Question: I am now learning OpenGL NeHe production.When I come to read Lesson 13 Bitmap Fonts,I encounter a problem.I write my code using glut.And my PC system is Windows7.I run my code on Microsoft Visual Studio 2008 and there is not any error.But nothing appears in the window.I don't know what is wrong.What may cause this problem generally?Did I miss some settings?
Here is my code:
'''
#pragma comment(lib,"GLAUX.LIB")
#include <GL/glut.h>
#include <windows.h>
#include <GL/glaux.h>
#include <stdio.h>
#include <stdarg.h>
#include <math.h>
HDC hDC = NULL;
GLuint base;//the first display list we create
GLfloat cnt1,cnt2;//move on the screen or set color
GLvoid buildFont() // Build Our Bitmap Font
{
HFONT font; // Windows Font ID
HFONT oldfont; // Used For Good House Keeping
base = glGenLists(96); // Storage For 96 Characters
font = CreateFont(
-24, // Height Of Font
0, // Width Of Font
0, // Angle Of Escapement
0, // Orientation Angle
FW_BOLD, // Font Weight
FALSE, // Italic
FALSE, // Underline
FALSE, // Strikeout
ANSI_CHARSET, // Character Set Identifier
OUT_TT_PRECIS, // Output Precision
CLIP_DEFAULT_PRECIS, // Clipping Precision
ANTIALIASED_QUALITY, // Output Quality
FF_DONTCARE|DEFAULT_PITCH, // Family And Pitch
"Times New Roman"); // Font Name
oldfont = (HFONT)SelectObject(hDC, font); // Selects The Font We Want
wglUseFontBitmaps(hDC, 32, 96, base); // Builds 96 Characters Starting At Character 32
SelectObject(hDC, oldfont); // Selects The Font We Want
DeleteObject(font); // Delete The Font
}
void killFont()
{
glDeleteLists(base,96);
}
void glPrint(const char *fmt, ...) // Custom GL "Print" Routine
{
char text[256]; // Holds Our String
va_list ap; // Pointer To List Of Arguments
if (fmt == NULL) // If There's No Text
{
printf("the string to print is NULL!
");
return; // Do Nothing
}
va_start(ap, fmt); // Parses The String For Variables
vsprintf(text, fmt, ap); // And Converts Symbols To Actual Numbers
va_end(ap); // Results Are Stored In Text
glPushAttrib(GL_LIST_BIT); // Pushes The Display List Bits
glListBase(base - 32); // Sets The Base Character to 32
glCallLists(strlen(text), GL_UNSIGNED_BYTE, text); // Draws The Display List Text
glPopAttrib(); // Pops The Display List Bits
}
int init(GLvoid) // All Setup For OpenGL Goes Here
{
glShadeModel(GL_SMOOTH); // Enable Smooth Shading
glClearColor(0.0f, 0.0f, 0.0f, 0.5f); // Black Background
glClearDepth(1.0f); // Depth Buffer Setup
glEnable(GL_DEPTH_TEST); // Enables Depth Testing
glDepthFunc(GL_LEQUAL); // The Type Of Depth Testing To Do
glHint(GL_PERSPECTIVE_CORRECTION_HINT, GL_NICEST); // Really Nice Perspective Calculations
buildFont(); // Build The Font
return TRUE; // Initialization Went OK
}
void display() // Here's Where We Do All The Drawing
{
glClear(GL_COLOR_BUFFER_BIT | GL_DEPTH_BUFFER_BIT); // Clear Screen And Depth Buffer
glLoadIdentity(); // Reset The Current Modelview Matrix
glTranslatef(0.0f,0.0f,-1.0f); // Move One Unit Into The Screen
// Pulsing Colors Based On Text Position
glColor3f(1.0f*float(cos(cnt1)),1.0f*float(sin(cnt2)),1.0f-0.5f*float(cos(cnt1+cnt2)));
// Position The Text On The Screen
glRasterPos2f(-0.45f+0.05f*float(cos(cnt1)), 0.32f*float(sin(cnt2)));
glPrint("Active OpenGL Text With NeHe - %7.2f", cnt1); // Print GL Text To The Screen
glutSwapBuffers();// Everything Went OK
}
void spinDisplay()
{
cnt1 += 0.051f;
cnt2 += 0.005f;
printf("cnt1: %f
",cnt1);
printf("cnt2: %f
",cnt2);
}
void reshape(int w,int h)
{
if (0 == h)
h = 1;
glViewport(0,0,(GLsizei)w,(GLsizei)h);
glMatrixMode(GL_PROJECTION);
glLoadIdentity();
gluPerspective(60.0f,(GLfloat)w / (GLfloat)h,1,100);
glMatrixMode(GL_MODELVIEW);
glLoadIdentity();
}
int main(int argc,char** argv)
{
glutInit(&argc,argv);
glutInitDisplayMode(GLUT_DOUBLE | GLUT_RGB);
glutInitWindowSize(600,600);
glutInitWindowPosition(100,100);
glutCreateWindow("Bitmap Fonts");
init();
glutDisplayFunc(display);
glutReshapeFunc(reshape);
glutIdleFunc(spinDisplay);
//glutKeyboardFunc(keyboard);
glutMainLoop();
killFont();
return 0;
}
'''
This is the result on Visual Studio 2008:

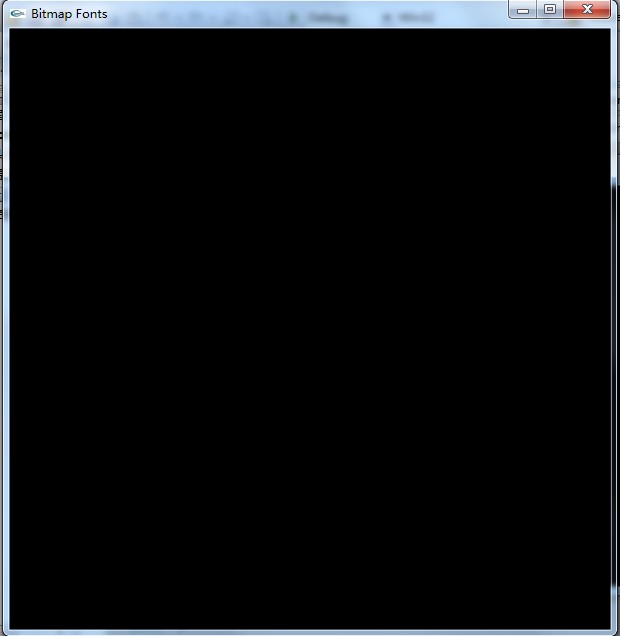
Answer: you can use <URL> this is present in glut
'''
glRasterPos3f( 30.0f , 25.0f ,0.0f );
glutBitmapCharacter( GLUT_BITMAP_HELVETICA_18 , 'A');
'''
or use <URL>.
'''
glRasterPos3f(30.0f , 20.0f ,0.0f);
glutBitmapString( GLUT_BITMAP_HELVETICA_18 , "Hello World!" );
'''
if you can't use glutBitmapString to print a string you can use a loop
'''
char *a="Hello World!";
glRasterPos3f( 30.0f , 25.0f ,0.0f );
for(i = 0; a[i] != ''; i++)
glutBitmapCharacter( GLUT_BITMAP_HELVETICA_18 , a[i]);
'''